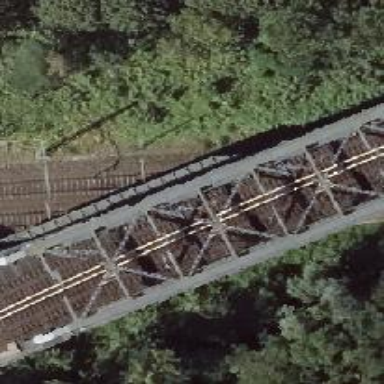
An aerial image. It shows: Bridge for light rail electrified railway.